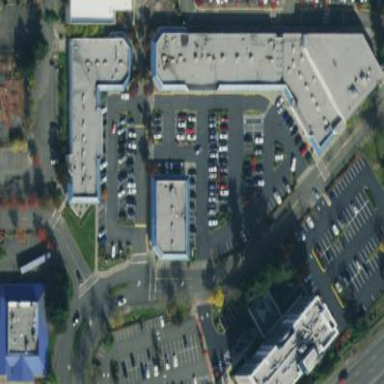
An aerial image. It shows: Retail area.